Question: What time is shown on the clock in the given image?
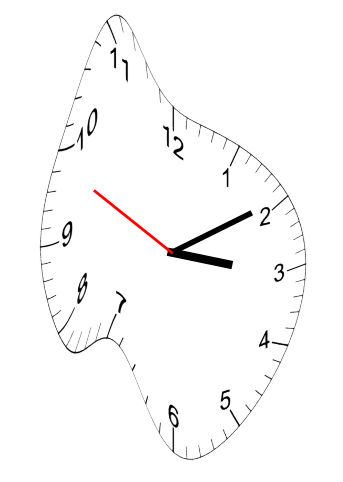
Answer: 03:09:49